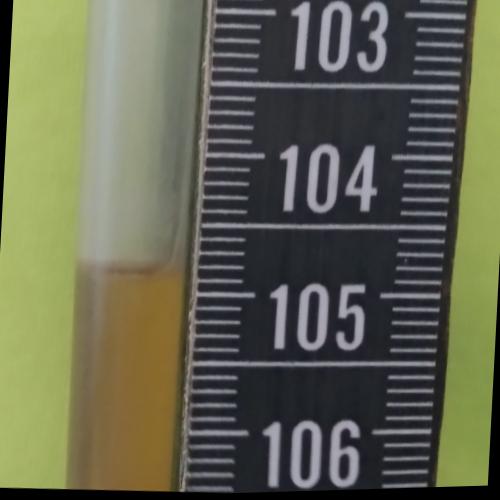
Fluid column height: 104.8 cm